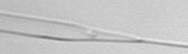
Label: Rhizosolenia